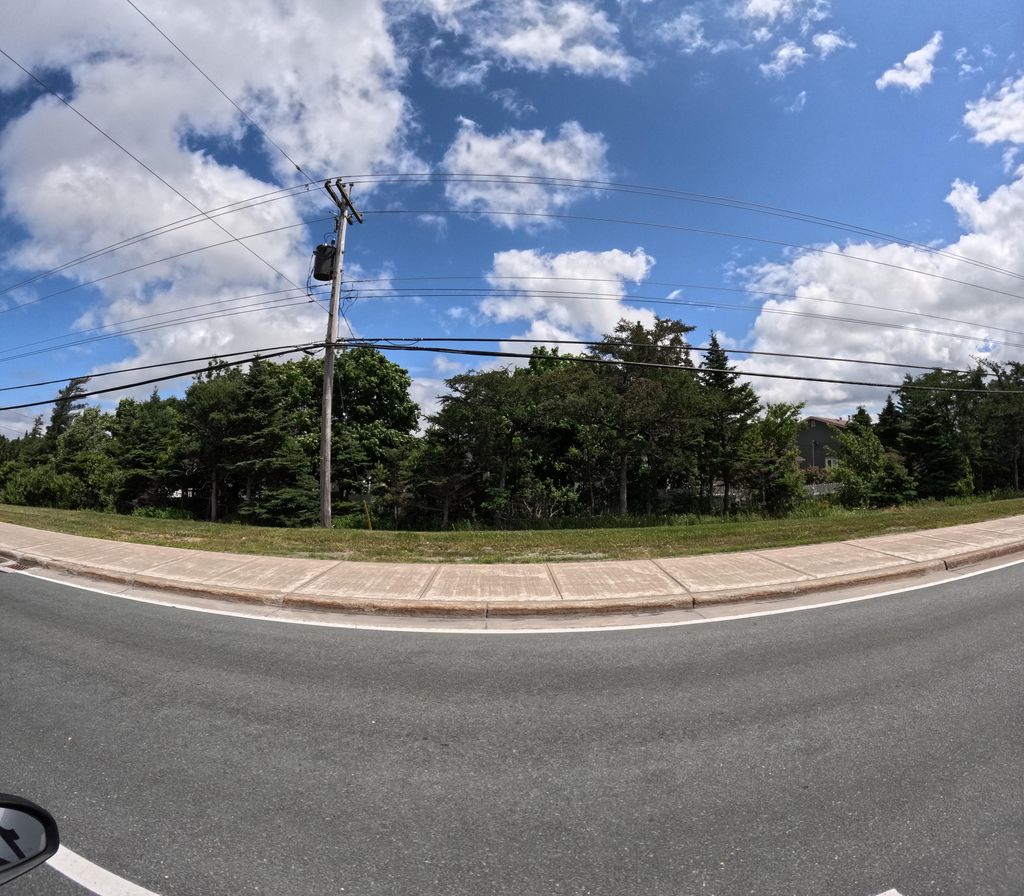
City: st_johns